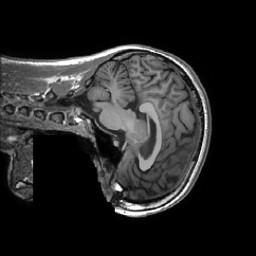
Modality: T1w
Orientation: sagittal
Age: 22
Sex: female
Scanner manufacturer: ge
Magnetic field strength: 3 T
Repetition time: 0.007348 s
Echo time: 0.003036 s